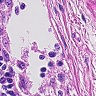
Metastatic tissue present: no